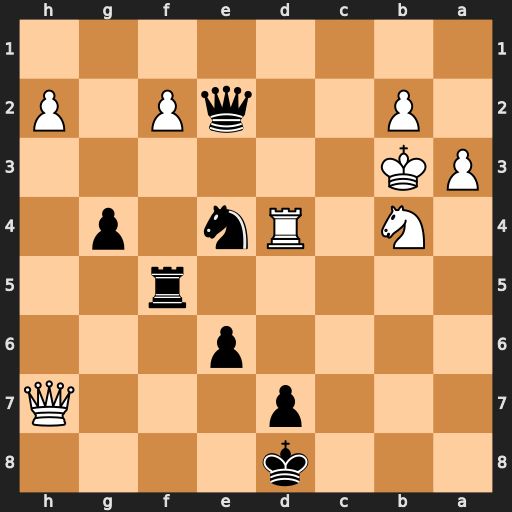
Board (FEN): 3k4/3p3Q/4p3/5r2/1N1Rn1p1/PK6/1P2qP1P/8
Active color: b
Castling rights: -
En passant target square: -
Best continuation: Rf3+ Ka4 Nc5+